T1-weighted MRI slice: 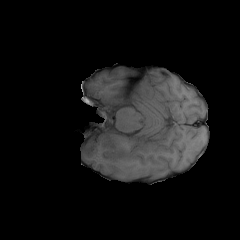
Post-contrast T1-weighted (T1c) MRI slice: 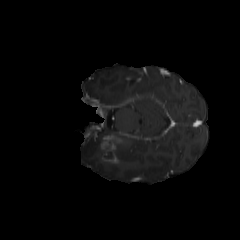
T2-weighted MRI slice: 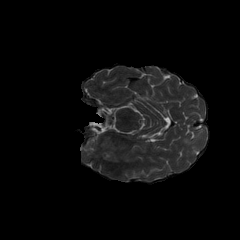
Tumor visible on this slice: yes